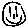
Label: smiley face